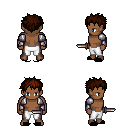
a pixel art fantasy rpg character, male body template, human, dark skin, steel arm armor, white pants, brown bedhead hairstyle, black slippers, dagger, four views (front, back, left, right), 2x2 character sprite sheet, small pixel art, hard edges, no anti-aliasing